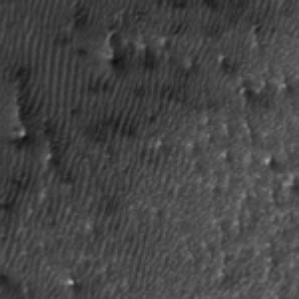
Label: frost